Question: I am trying to generate a hierarchical directory listing in pyGTK.
Currently, I have this following directory tree:
'''
/root
folderA
- subdirA
- subA.py
- a.py
folderB
- b.py
'''
I have written a function that -almost- seem to work:
'''
def go(root, piter=None):
for filename in os.listdir(root):
isdir = os.path.isdir(os.path.join(root, filename))
piter = self.treestore.append(piter, [filename])
if isdir == True:
go(os.path.join(root, filename), piter)
'''
This is what i get when i run the app:

I also think my function is inefficient and that i should be using os.walk(), since it already exists for such purpose.
How can I, and what is the proper/most efficient way of generating a directory tree with pyGTK?
the block of code i ended up using, that works, is:
'''
parents = {}
for dir, dirs, files in os.walk(root):
for subdir in dirs:
parents[os.path.join(dir, subdir)] = self.treestore.append(parents.get(dir, None), [subdir])
for item in files:
self.treestore.append(parents.get(dir, None), [item])
'''
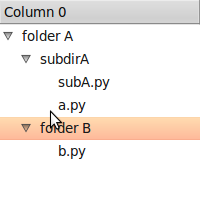
Answer: About the performance, <URL>.
About your algorithm: when you reach 'subdirA' 'piter' points to 'subdirA', at the next iteration when you reach 'a.py' 'piter' still points to 'subdirA'.
As you said, use 'os.walk'.